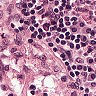
Metastatic tissue present: no